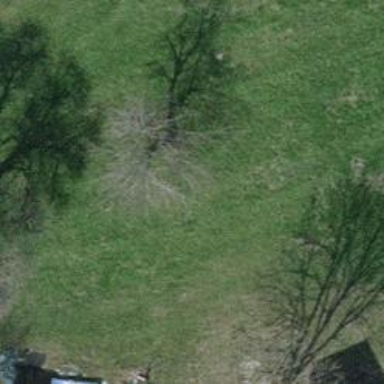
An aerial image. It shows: Beautiful tree in nature.